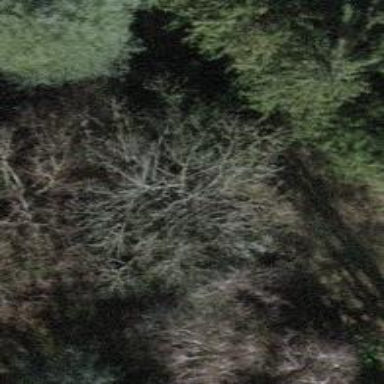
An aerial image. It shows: Mixed leaf woodland.